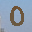
Label: 0